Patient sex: M
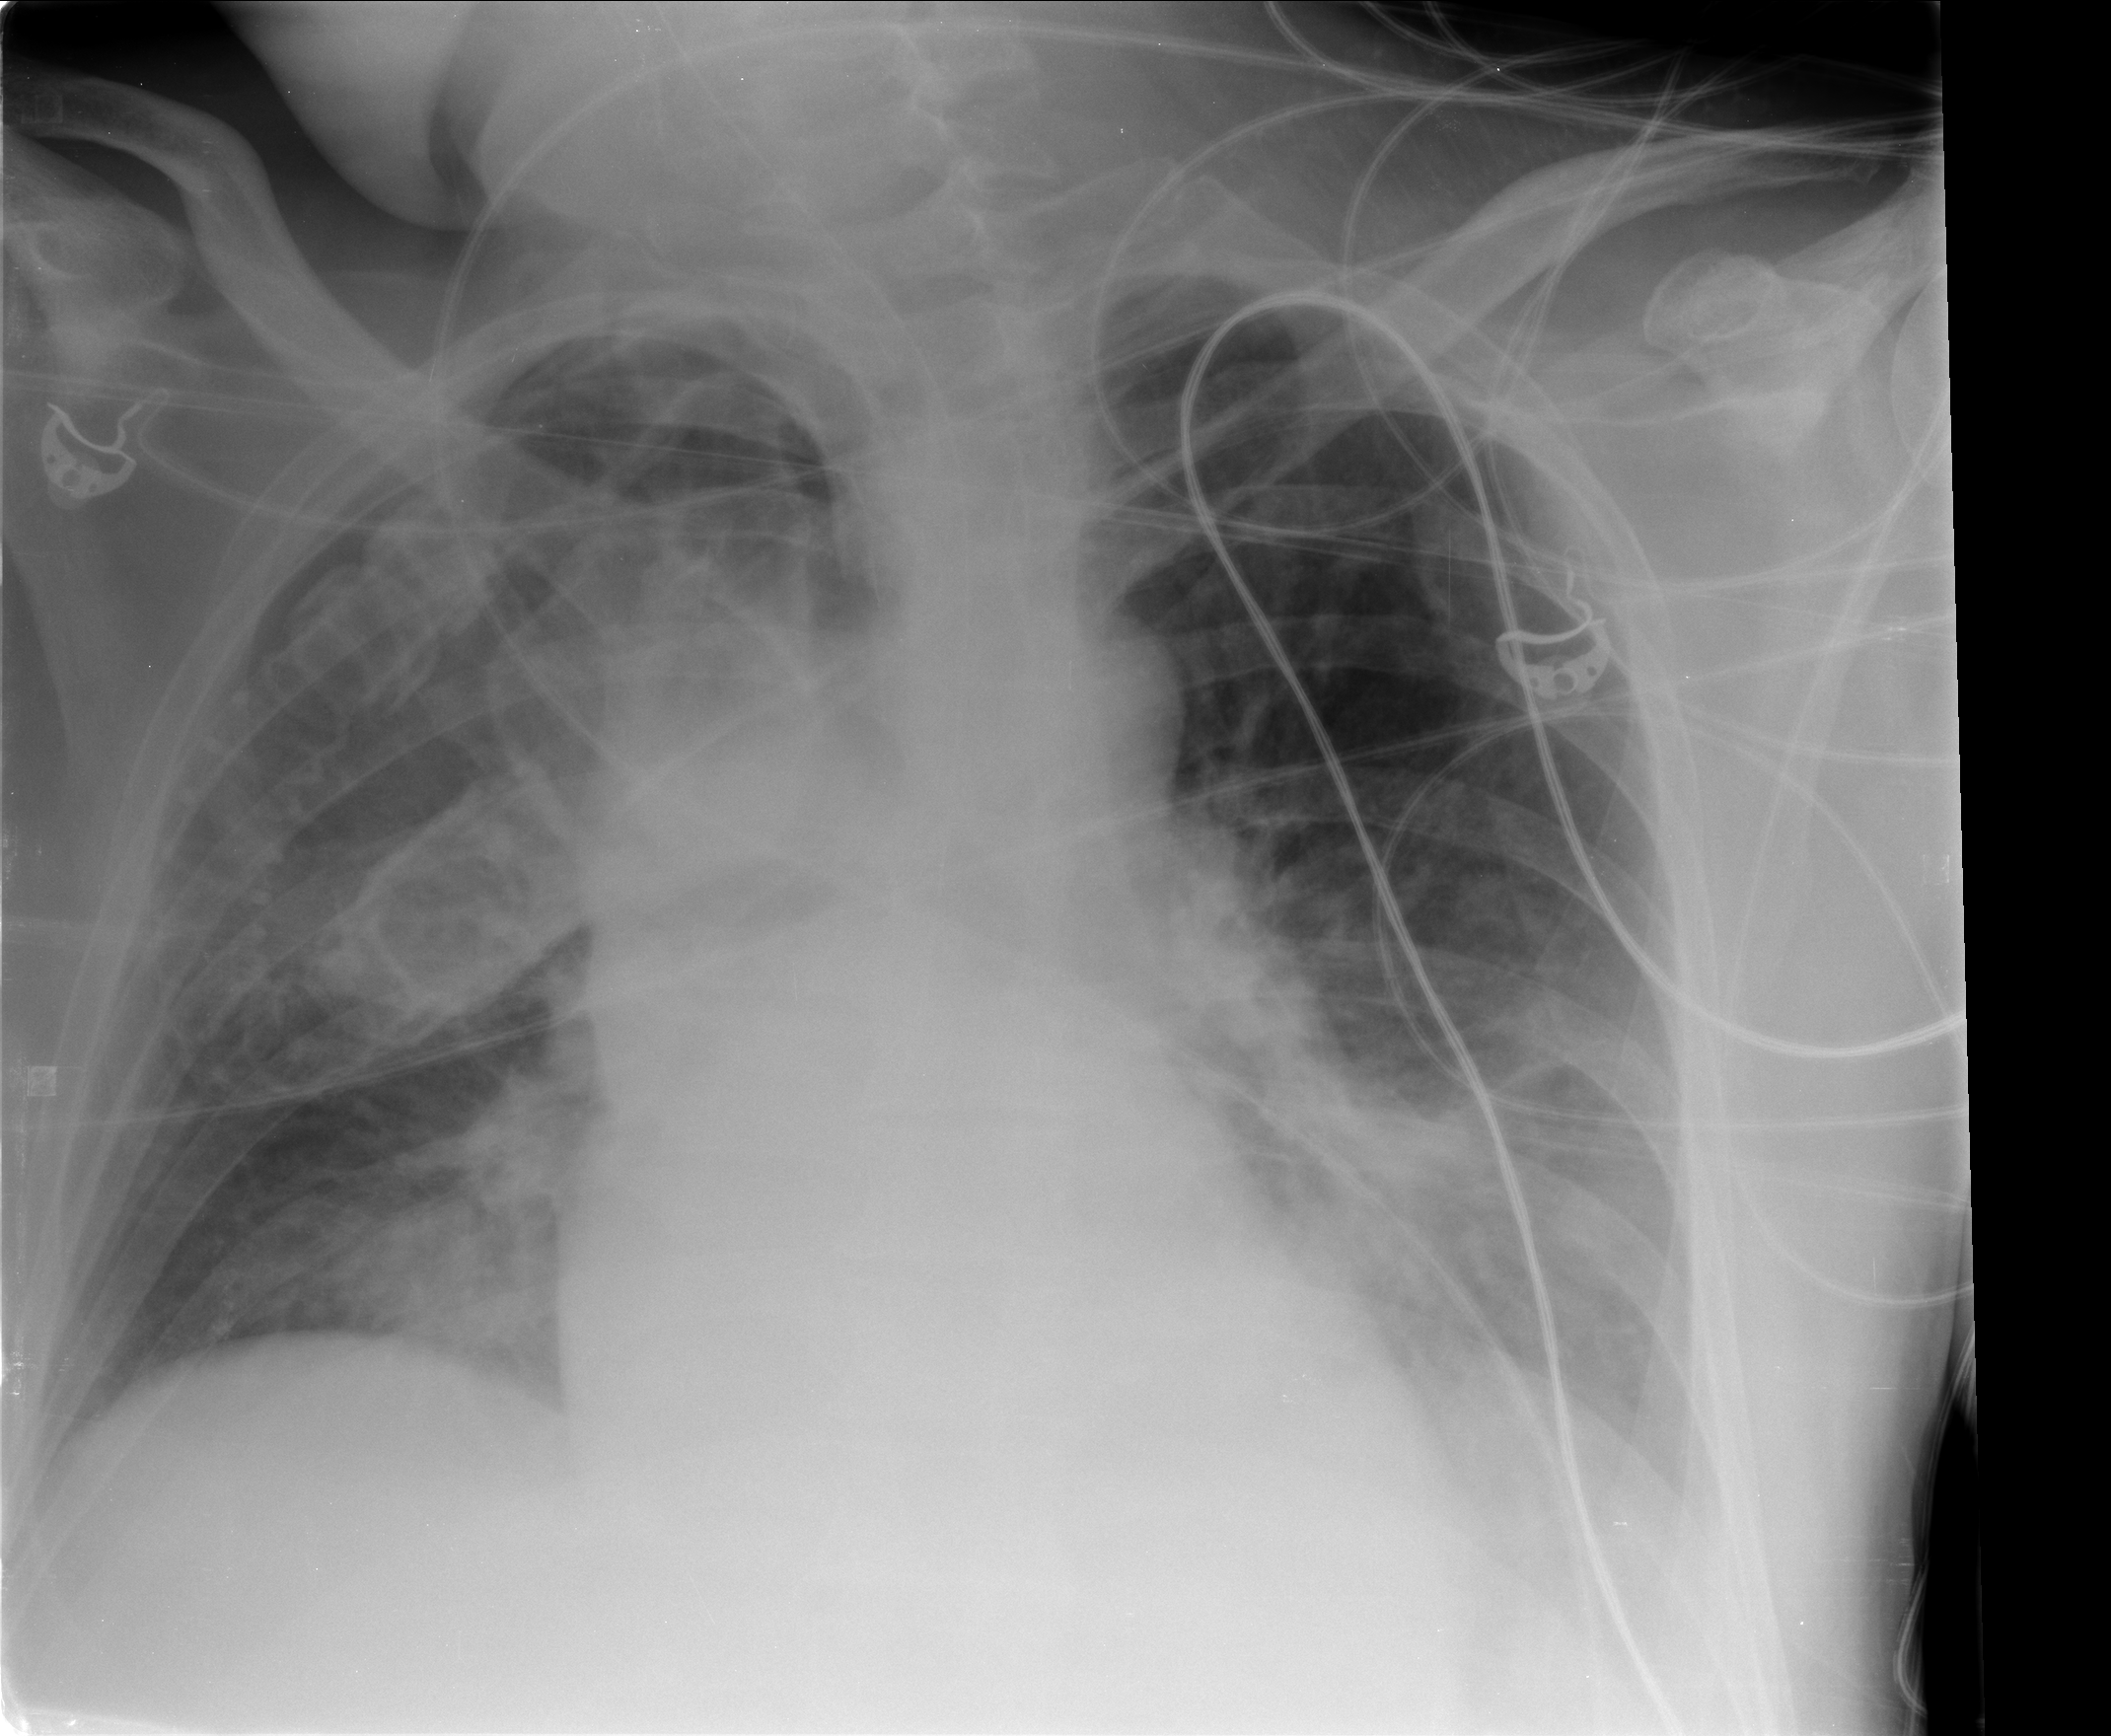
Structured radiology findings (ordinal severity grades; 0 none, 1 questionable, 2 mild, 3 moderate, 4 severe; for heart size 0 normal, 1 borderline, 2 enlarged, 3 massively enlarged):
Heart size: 1
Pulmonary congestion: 2
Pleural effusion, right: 0
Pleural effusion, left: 2
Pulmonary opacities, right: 2
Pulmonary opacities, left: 2
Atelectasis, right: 2
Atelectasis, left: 2